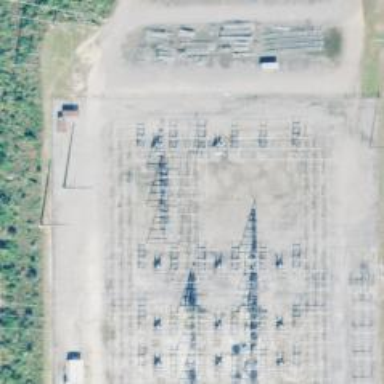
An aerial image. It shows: Switch used for power control.